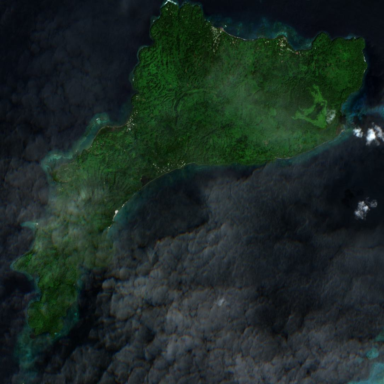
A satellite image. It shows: Island with natural coastline.